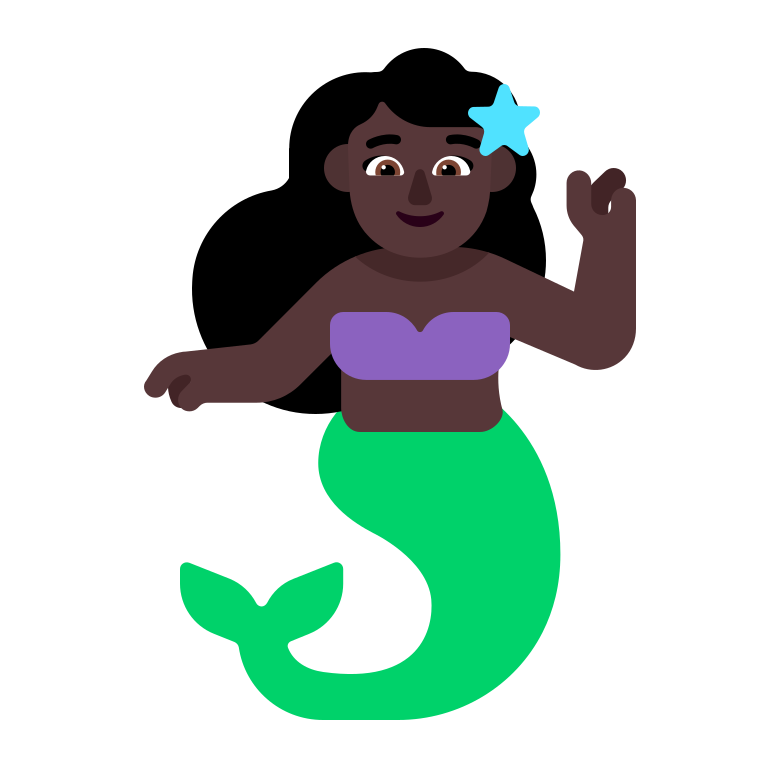
woman merpeople flat dark